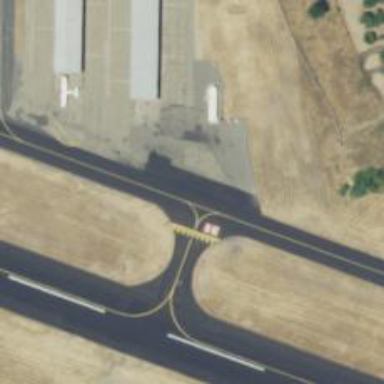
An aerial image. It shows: View of taxiway at the airport.